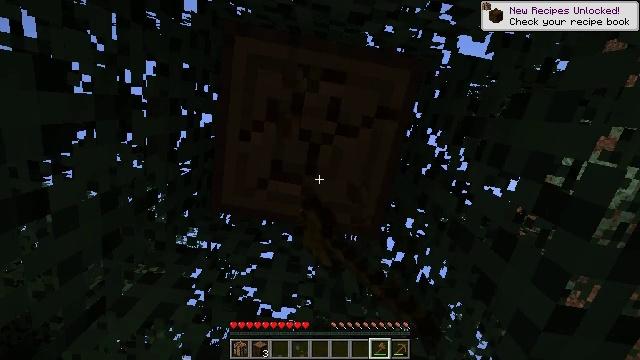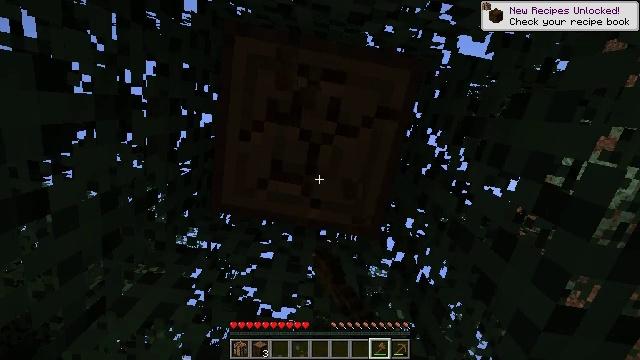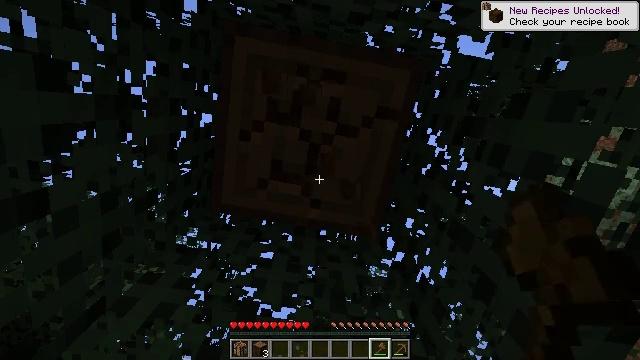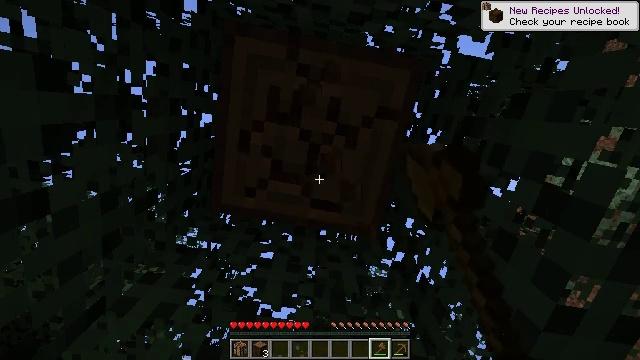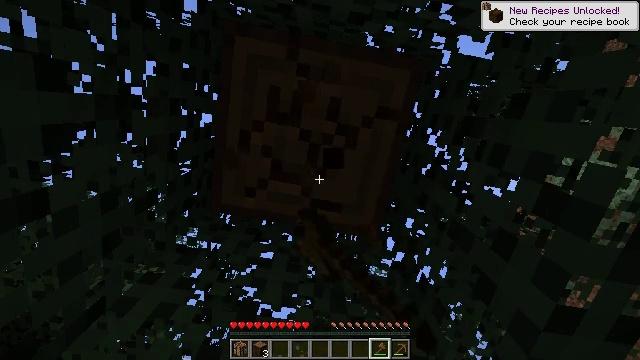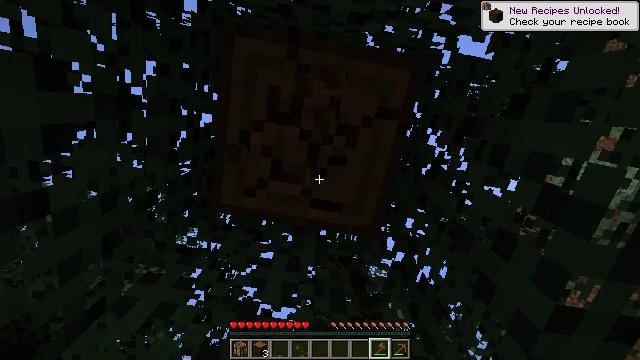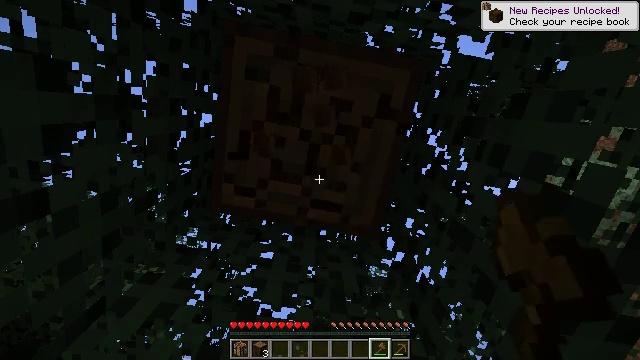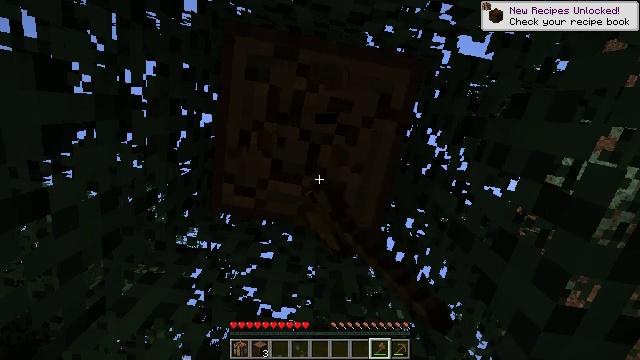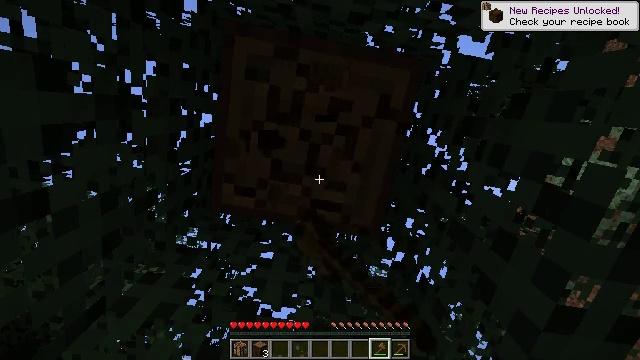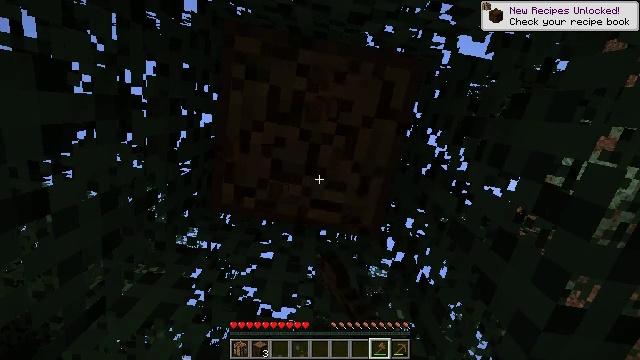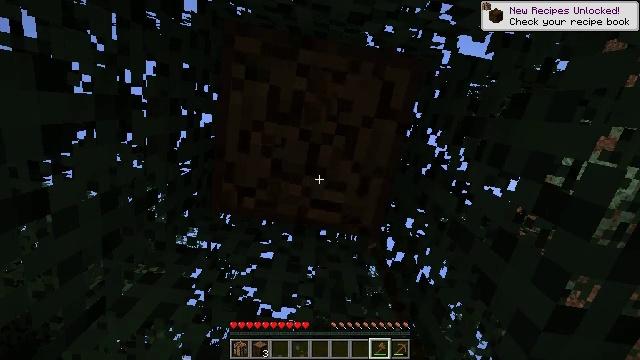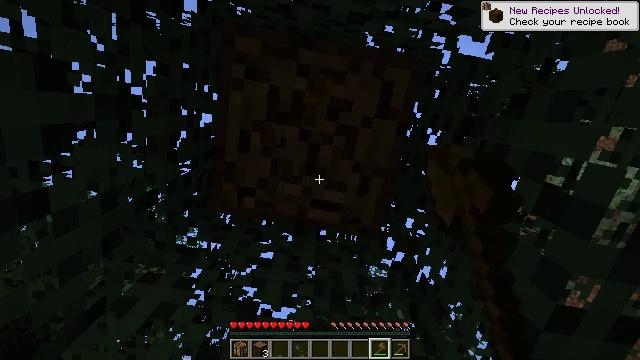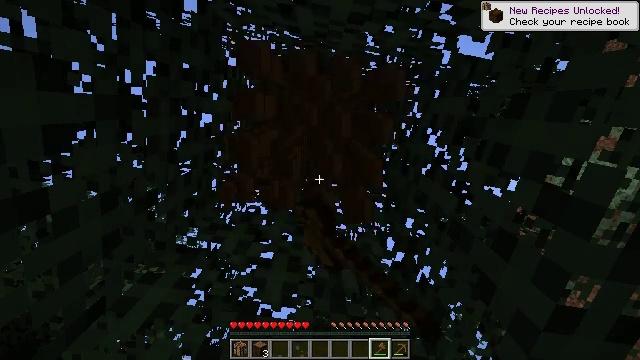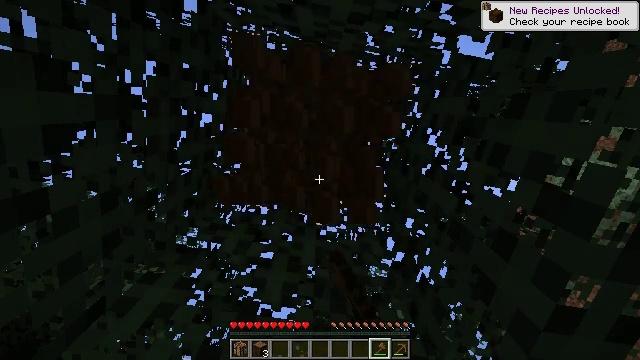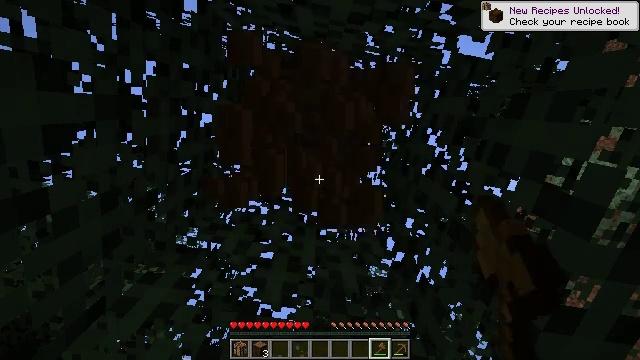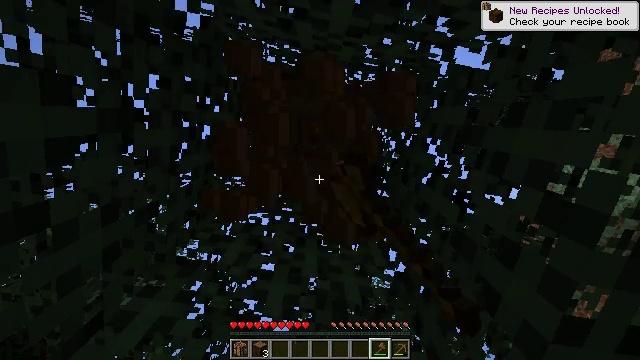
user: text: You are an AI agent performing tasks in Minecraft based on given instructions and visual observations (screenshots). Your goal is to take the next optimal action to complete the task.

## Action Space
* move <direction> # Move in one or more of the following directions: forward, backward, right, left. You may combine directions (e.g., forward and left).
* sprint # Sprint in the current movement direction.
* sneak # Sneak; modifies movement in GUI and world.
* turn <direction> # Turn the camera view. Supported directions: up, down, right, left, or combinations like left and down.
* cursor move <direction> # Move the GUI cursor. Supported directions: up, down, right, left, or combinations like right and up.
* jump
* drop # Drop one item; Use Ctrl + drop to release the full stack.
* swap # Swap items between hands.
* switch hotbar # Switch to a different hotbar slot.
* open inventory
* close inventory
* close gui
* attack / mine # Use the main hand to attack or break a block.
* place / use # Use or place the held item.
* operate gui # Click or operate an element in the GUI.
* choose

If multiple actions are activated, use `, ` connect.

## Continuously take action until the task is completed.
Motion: motion action
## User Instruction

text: Gather spruce log by chopping the tree.
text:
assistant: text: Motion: attack / mine
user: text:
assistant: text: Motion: attack / mine
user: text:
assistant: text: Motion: attack / mine
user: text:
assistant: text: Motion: attack / mine
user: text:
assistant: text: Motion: attack / mine
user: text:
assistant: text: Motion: attack / mine
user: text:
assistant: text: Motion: attack / mine
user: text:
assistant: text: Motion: attack / mine
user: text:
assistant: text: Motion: attack / mine
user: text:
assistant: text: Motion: attack / mine
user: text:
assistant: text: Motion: attack / mine
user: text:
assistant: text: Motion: attack / mine
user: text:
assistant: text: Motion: attack / mine
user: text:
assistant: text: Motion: attack / mine
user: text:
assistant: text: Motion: turn up, attack / mine
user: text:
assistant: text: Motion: turn up, attack / mine
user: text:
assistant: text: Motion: turn up, attack / mine
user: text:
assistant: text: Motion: attack / mine
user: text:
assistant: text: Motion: attack / mine
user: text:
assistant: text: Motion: attack / mine
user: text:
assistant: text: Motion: attack / mine
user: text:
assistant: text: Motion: attack / mine
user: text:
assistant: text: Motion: attack / mine
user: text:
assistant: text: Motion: attack / mine
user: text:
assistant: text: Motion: attack / mine
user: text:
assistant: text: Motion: attack / mine
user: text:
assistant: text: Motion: attack / mine
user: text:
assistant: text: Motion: attack / mine
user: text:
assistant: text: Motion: attack / mine
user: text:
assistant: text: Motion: attack / mine